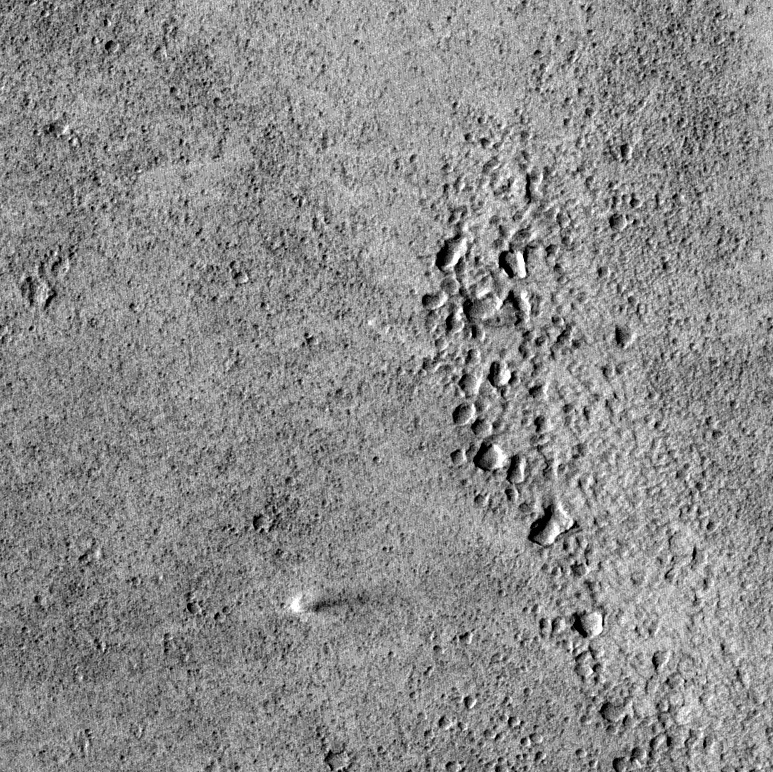
Label: dustdevil